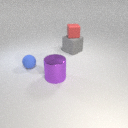
large gray rubber cube to the right of large purple metal cylinder